Question: I need refact this task <URL>
I need not background a div.
'''
<td>
<div style="position: relative;right: 0;top:0;">@Html.ImageContent("triangle_bonus.png", "")</div>
//@Html.DropDownListExtention
</td>
'''

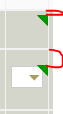
Answer: Try:
'''
<td style="position: relative;">
<div style="position: absolute;right: 0;top:0;">@Html.ImageContent("triangle_bonus.png", "")</div>
</td>
'''
---
How about changing your html to:
'''
<td class="triangle">
<div>@Html.ImageContent("triangle_bonus.png", "")</div>
</td>
'''
And adding this to the head of you html:
'''
<style>
td.triangle {position:relative}
td.triangle div {position:absolute; right:0; top:0;}
</style>
'''
Look at this for example:
<URL>